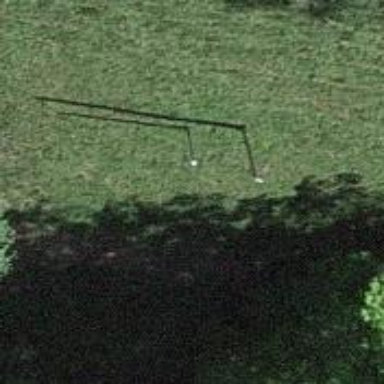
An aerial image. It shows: Power pole.